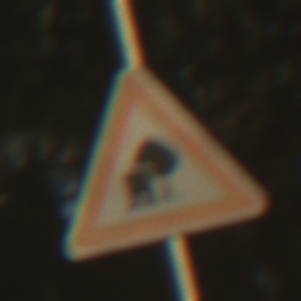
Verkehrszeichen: UnzureichendesLichtraumprofil
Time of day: SunriseSunset
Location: Outdoor (Suburban)
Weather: Clear
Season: NotSpecified
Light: Natural